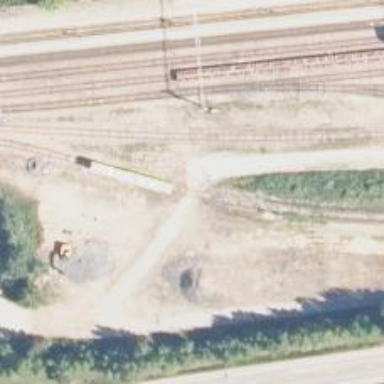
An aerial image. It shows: Level crossing with saltire marking.